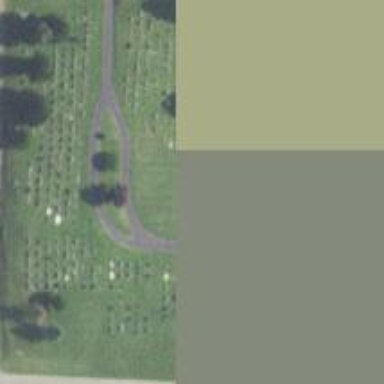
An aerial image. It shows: Cemetery.